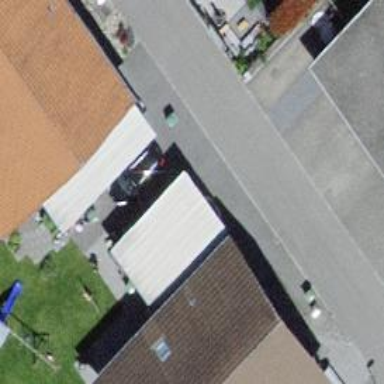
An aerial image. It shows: Garage with flat roof.